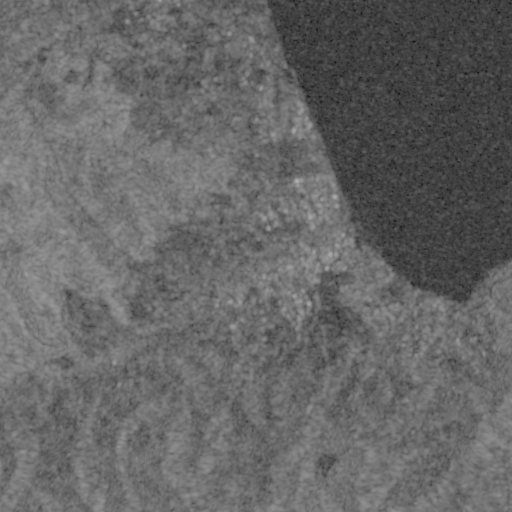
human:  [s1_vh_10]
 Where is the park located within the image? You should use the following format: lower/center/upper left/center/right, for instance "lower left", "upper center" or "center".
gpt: The park is located in the center right of the image.
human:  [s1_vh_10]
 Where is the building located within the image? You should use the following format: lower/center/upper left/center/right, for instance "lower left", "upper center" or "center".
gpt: There is no building in the image.

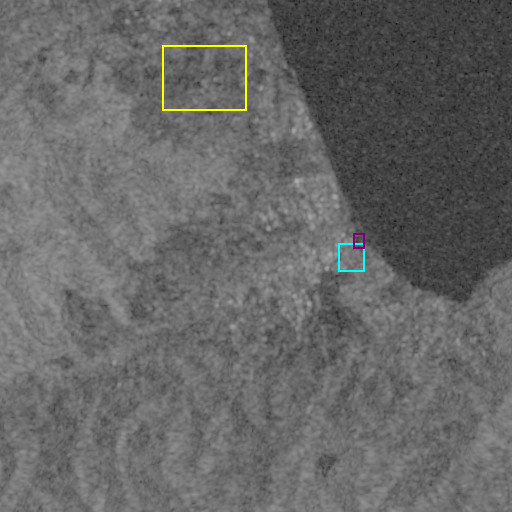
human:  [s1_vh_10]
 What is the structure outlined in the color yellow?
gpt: The structure outlined in yellow is a crop field.
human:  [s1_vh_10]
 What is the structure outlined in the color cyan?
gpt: The structure outlined in cyan is a park.
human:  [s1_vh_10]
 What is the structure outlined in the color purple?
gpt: The structure outlined in purple is a parking lot.
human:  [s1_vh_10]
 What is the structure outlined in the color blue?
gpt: There is no blue outline.